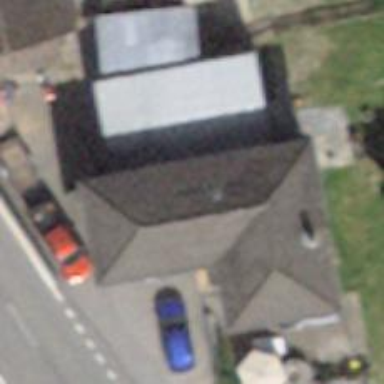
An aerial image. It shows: Convenience shop.